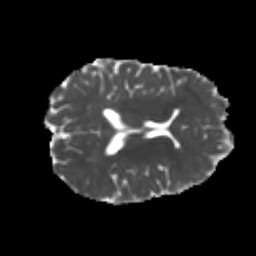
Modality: MD
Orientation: axial
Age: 20
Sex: female
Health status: healthy
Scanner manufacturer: philips
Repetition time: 7.387 s
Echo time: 0.08599 s